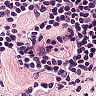
Metastatic tissue present: no